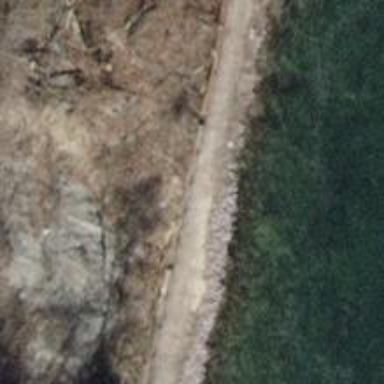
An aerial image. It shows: Pebblestone path.